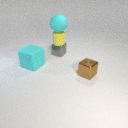
small gray metal cube below large cyan rubber sphere